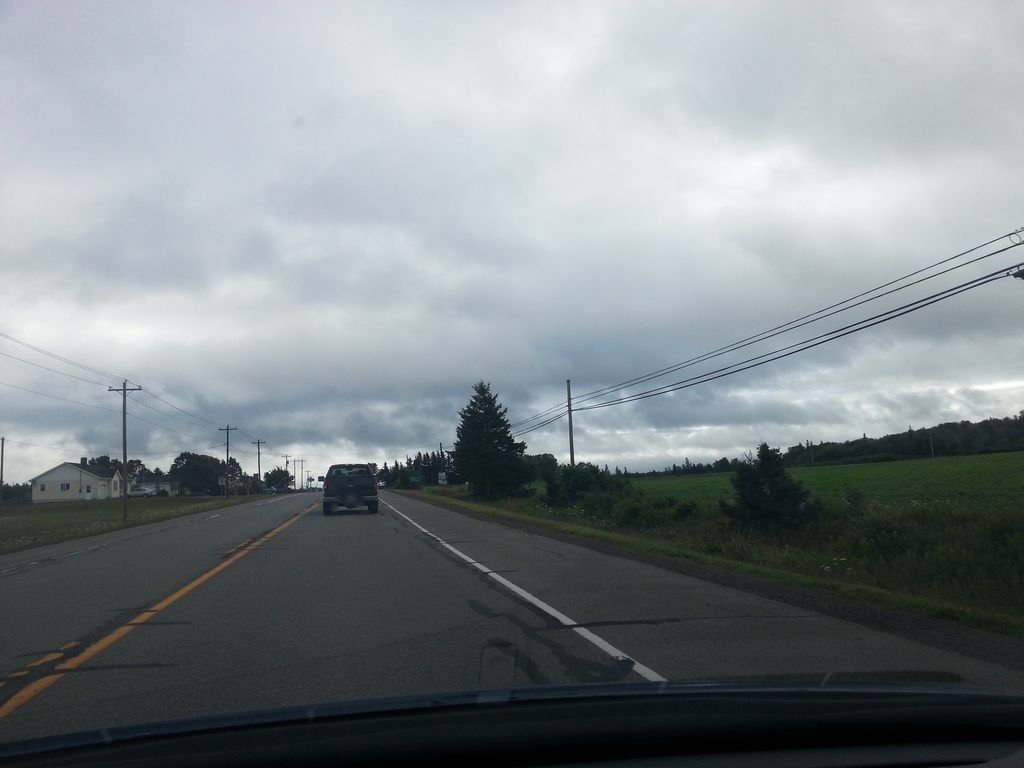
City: charlottetown